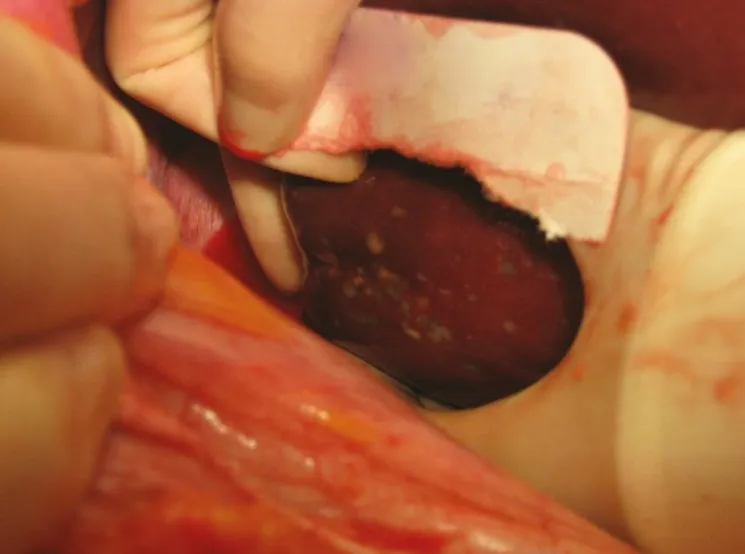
Multiple hepatic lesions on exploration turned out to be biliary hamartoma on biopsy.
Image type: medical_photograph (other_medical_photograph)